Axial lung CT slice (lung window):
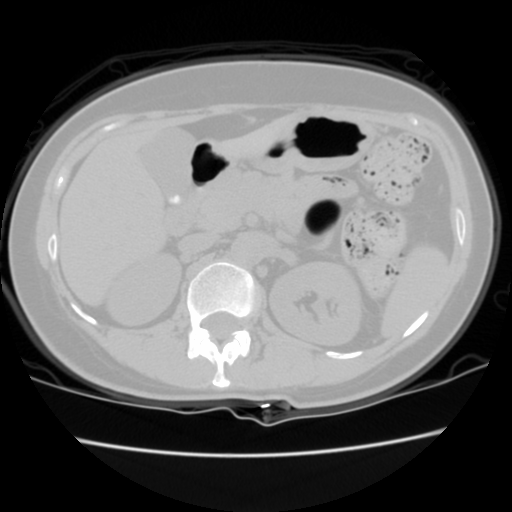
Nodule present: no